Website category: sports
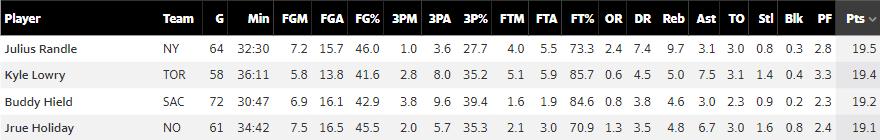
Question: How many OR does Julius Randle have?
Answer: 2.4

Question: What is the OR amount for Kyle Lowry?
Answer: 0.6

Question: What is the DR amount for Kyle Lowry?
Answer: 4.5

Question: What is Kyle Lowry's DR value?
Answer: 4.5

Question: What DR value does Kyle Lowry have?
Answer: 4.5

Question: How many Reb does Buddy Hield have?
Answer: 4.6

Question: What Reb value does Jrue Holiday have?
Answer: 4.8

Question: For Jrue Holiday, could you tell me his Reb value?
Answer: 4.8

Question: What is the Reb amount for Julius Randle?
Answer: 9.7

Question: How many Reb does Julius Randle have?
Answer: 9.7

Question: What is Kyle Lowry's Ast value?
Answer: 7.5

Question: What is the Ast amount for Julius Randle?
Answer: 3.1

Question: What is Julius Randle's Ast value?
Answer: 3.1

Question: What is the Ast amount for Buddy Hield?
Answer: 3.0

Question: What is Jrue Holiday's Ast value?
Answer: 6.7

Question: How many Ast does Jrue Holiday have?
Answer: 6.7

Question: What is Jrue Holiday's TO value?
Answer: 3.0

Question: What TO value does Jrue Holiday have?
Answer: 3.0

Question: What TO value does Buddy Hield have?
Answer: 2.3

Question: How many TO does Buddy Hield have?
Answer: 2.3

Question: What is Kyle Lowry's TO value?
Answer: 3.1

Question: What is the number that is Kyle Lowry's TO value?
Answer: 3.1

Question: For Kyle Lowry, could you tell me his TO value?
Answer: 3.1

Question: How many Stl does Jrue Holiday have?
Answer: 1.6

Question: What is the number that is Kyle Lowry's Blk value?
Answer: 0.4

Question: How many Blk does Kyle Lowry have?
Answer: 0.4

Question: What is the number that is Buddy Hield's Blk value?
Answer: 0.2

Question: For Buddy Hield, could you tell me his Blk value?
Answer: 0.2

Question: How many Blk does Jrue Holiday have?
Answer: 0.8

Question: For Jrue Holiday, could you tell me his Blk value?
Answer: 0.8

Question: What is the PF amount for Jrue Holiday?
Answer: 2.4

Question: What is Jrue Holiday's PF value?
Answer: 2.4

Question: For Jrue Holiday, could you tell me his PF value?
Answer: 2.4

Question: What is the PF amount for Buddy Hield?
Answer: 2.3

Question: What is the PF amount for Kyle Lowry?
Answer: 3.3

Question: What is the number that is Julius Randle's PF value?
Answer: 2.8

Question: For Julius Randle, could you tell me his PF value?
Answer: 2.8

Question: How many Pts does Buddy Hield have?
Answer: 19.2

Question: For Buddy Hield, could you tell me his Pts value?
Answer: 19.2

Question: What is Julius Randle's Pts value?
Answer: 19.5

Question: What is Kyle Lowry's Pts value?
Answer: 19.4